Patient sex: M
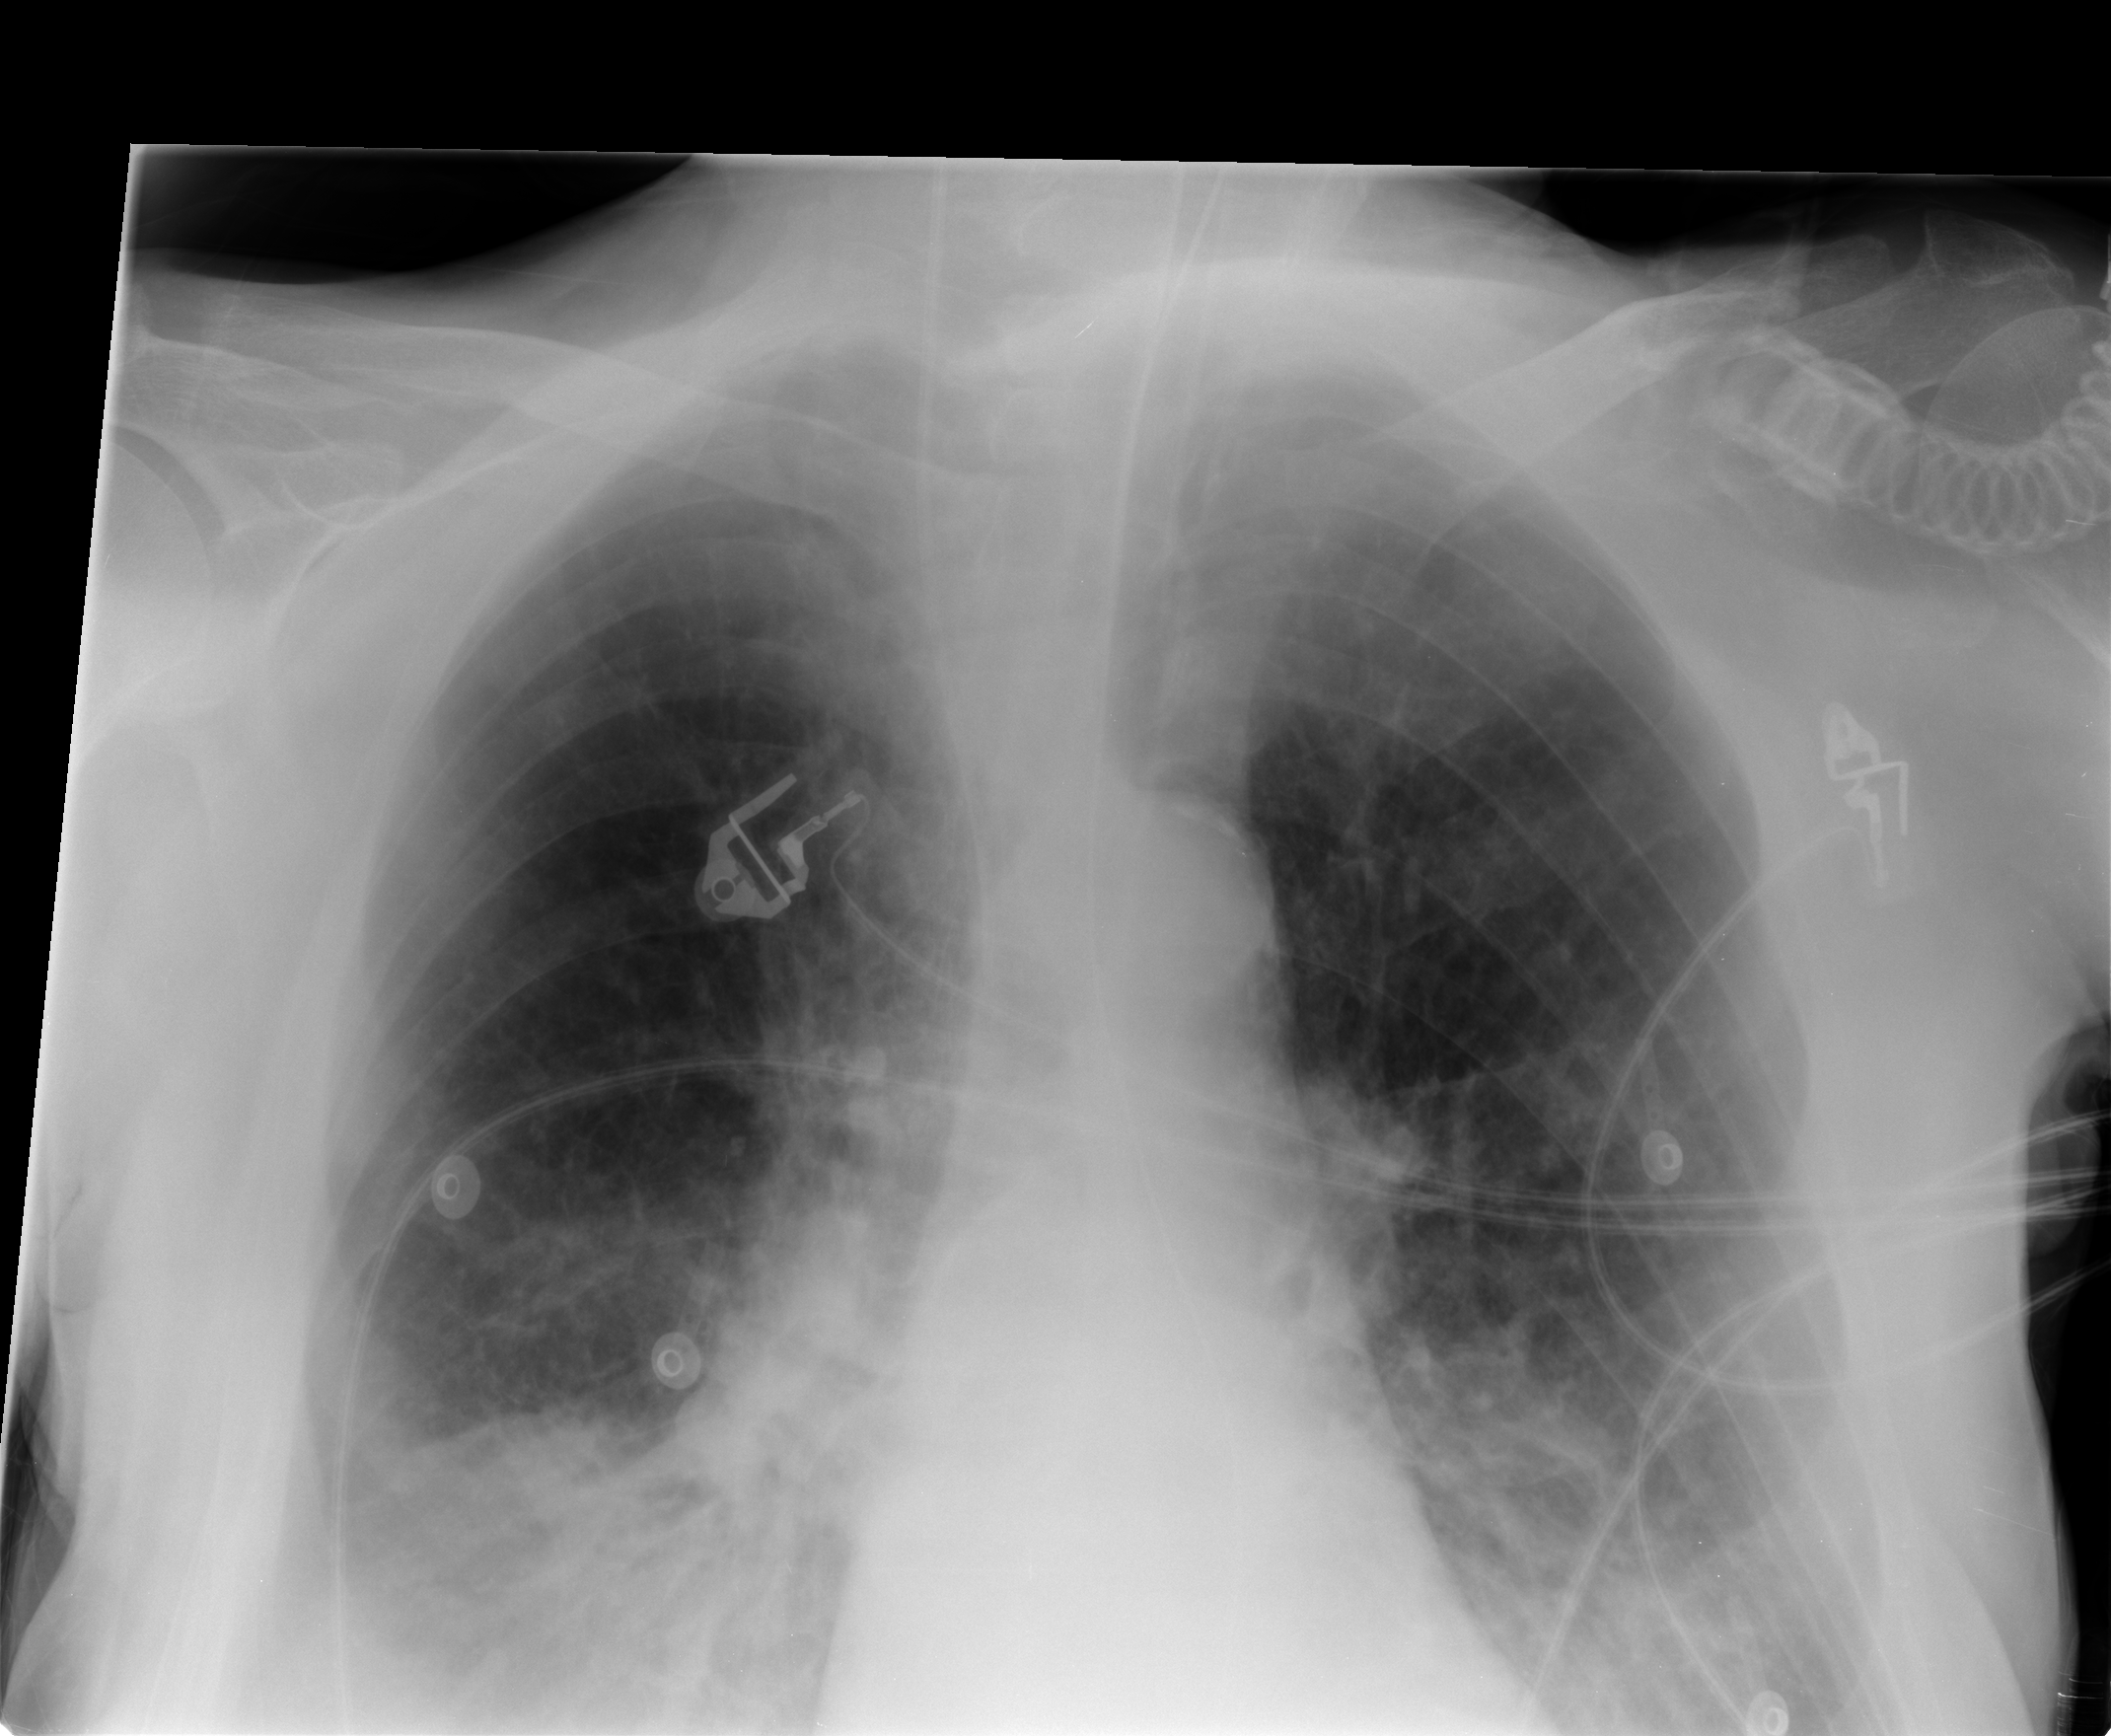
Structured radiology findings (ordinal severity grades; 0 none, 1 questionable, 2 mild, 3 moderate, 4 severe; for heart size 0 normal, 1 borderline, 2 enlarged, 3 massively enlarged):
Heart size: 2
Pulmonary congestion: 0
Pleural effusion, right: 2
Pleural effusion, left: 1
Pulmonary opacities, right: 3
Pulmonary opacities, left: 2
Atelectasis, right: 2
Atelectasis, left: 2